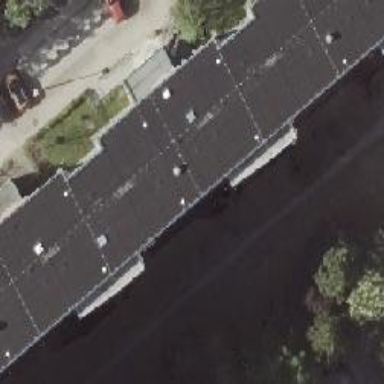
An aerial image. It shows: Residential building with flat gray roof made of tar paper.